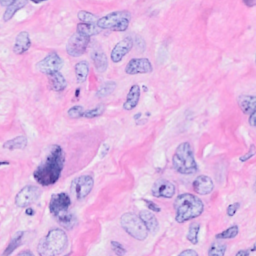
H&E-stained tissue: Breast